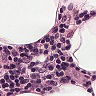
Metastatic tissue present: no